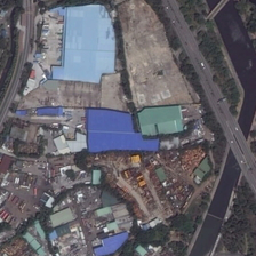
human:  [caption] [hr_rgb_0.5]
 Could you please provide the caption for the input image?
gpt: Some buildings and green trees are near the river in the bridge in the industrial area.

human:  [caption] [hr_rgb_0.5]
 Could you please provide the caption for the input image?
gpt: In the bangbuilding Industrial Zone, green trees are in the river

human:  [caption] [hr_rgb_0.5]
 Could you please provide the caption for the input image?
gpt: Some buildings and green trees are near the river, and there is a bridge in the industrial area.

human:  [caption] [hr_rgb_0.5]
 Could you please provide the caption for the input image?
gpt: In the industrial area, some buildings and green trees are on a river with a bridge.

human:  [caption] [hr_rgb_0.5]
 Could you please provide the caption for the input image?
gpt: Some buildings and green trees are near the river and there is a bridge in the industrial area.